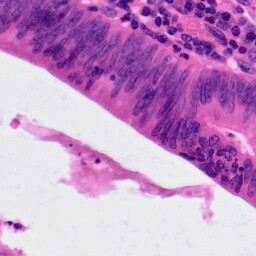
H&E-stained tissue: Colon